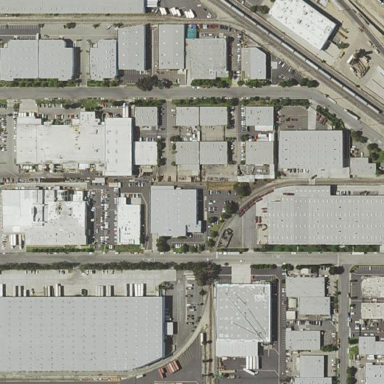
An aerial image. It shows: Industrial area.